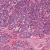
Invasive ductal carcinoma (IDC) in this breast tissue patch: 0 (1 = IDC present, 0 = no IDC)